Field crop: maize
Growth stage: 2
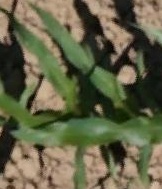
Species: maize